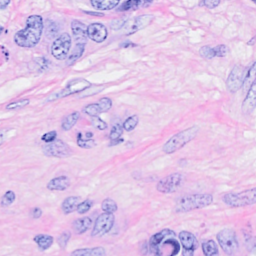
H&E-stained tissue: Breast